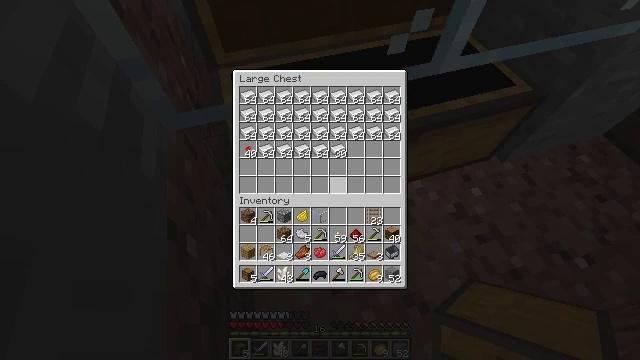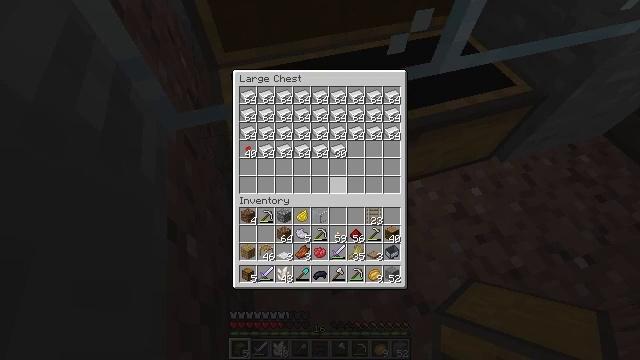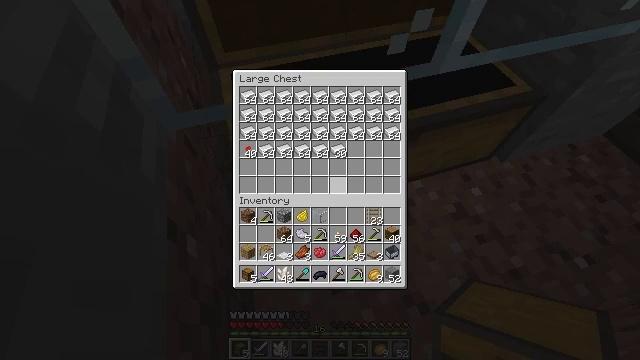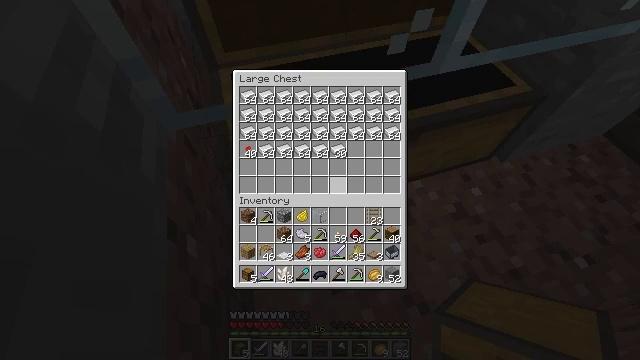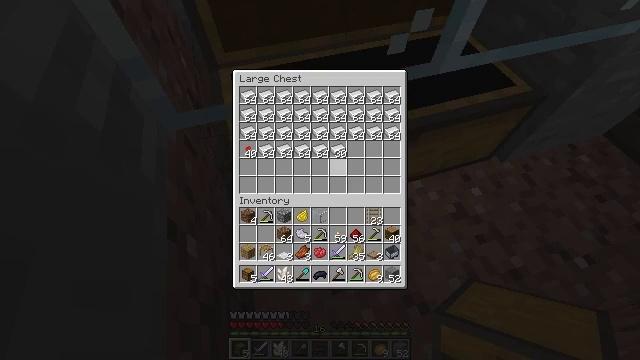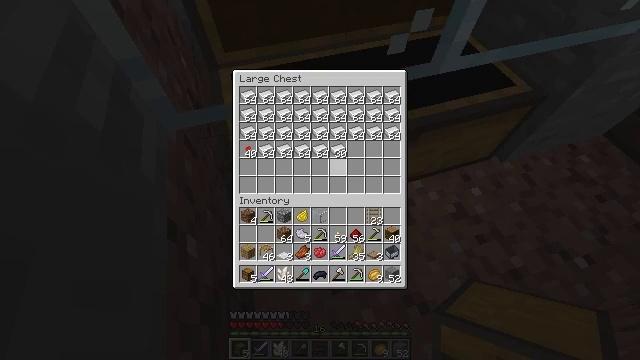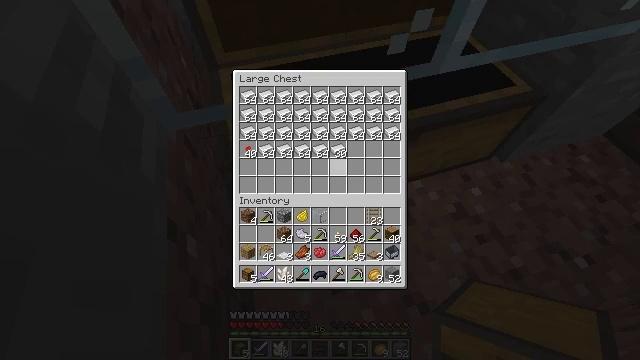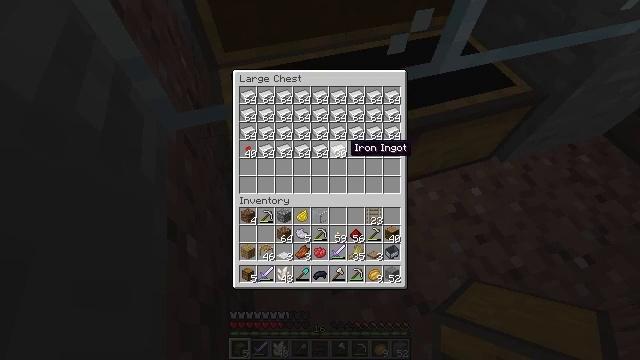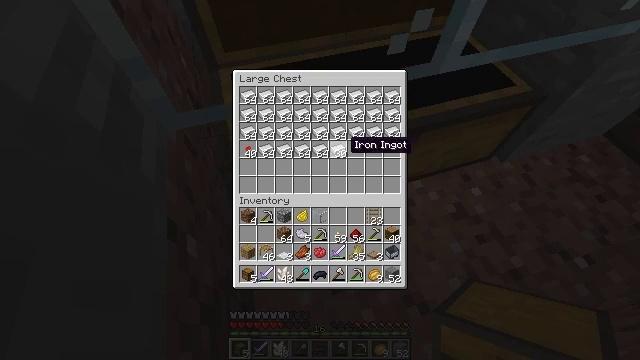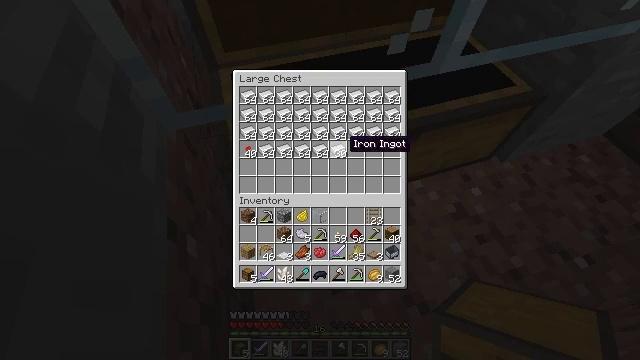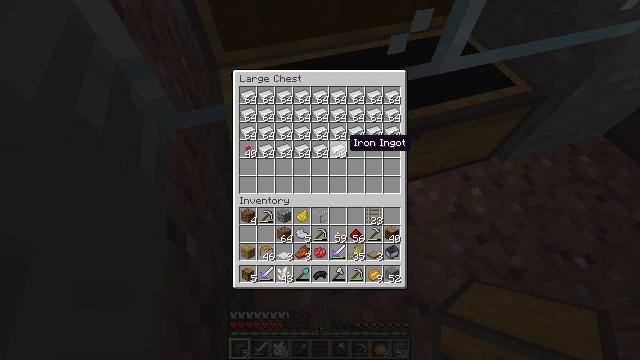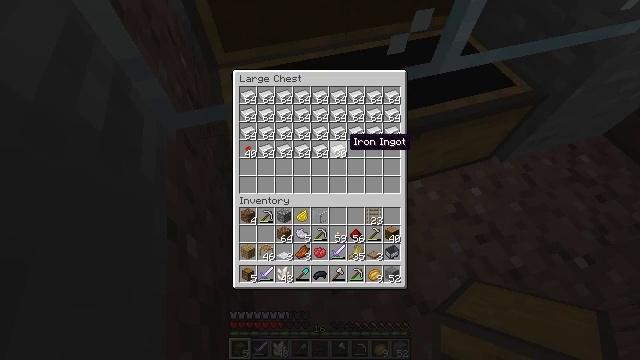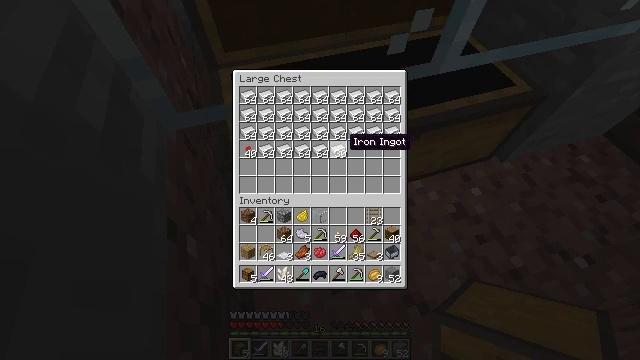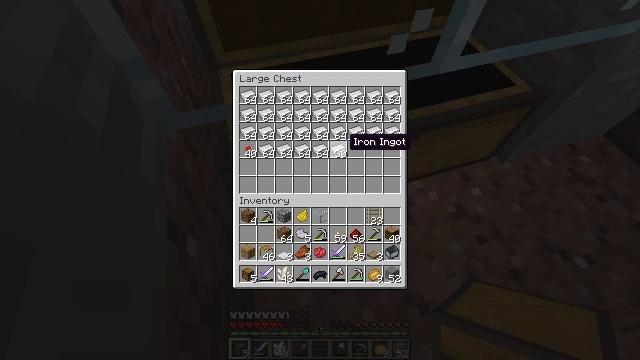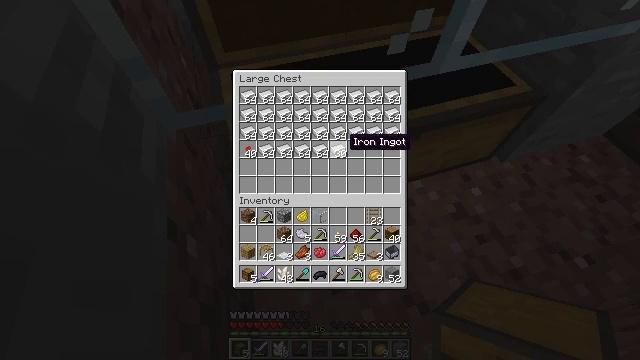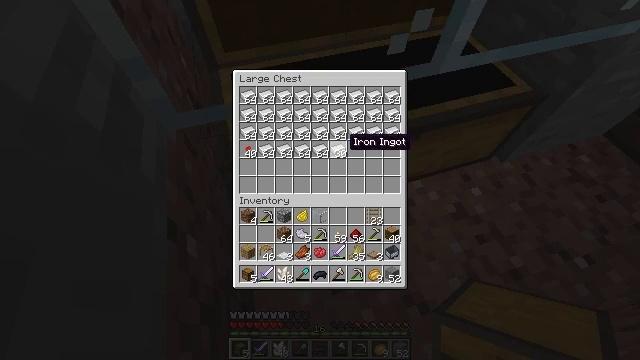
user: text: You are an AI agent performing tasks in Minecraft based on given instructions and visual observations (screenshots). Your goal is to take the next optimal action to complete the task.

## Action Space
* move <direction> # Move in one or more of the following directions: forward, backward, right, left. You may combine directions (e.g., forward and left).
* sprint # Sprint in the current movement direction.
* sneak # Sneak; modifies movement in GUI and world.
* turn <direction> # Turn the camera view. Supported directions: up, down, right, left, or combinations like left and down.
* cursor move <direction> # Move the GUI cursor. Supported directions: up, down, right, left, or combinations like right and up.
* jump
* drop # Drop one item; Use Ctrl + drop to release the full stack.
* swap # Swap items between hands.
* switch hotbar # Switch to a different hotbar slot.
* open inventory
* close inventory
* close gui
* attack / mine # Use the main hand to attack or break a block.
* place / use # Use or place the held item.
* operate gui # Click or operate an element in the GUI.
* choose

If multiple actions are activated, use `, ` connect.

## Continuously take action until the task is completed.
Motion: motion action
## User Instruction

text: Take 5 iron ingots and a chest to craft a hopper.
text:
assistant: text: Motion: no_op
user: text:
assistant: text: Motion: no_op
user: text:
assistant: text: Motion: no_op
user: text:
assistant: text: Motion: no_op
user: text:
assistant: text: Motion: no_op
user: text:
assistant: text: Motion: sneak, cursor move up
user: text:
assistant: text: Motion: sneak
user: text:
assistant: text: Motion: sneak
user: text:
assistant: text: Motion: sneak
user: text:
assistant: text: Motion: sneak
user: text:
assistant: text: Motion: sneak
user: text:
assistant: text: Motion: sneak
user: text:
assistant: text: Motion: sneak
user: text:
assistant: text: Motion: sneak
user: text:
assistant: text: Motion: sneak
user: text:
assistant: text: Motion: sneak
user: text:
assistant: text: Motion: sneak
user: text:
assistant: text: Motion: sneak, operate gui
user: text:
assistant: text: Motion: sneak, operate gui
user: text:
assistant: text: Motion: sneak
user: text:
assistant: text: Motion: sneak, cursor move down
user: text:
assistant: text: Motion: sneak
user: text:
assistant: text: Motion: sneak
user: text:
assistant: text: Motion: sneak
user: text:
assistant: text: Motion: sneak
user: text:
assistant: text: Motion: sneak
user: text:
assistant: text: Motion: no_op
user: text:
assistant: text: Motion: no_op
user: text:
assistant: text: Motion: no_op
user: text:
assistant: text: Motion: no_op